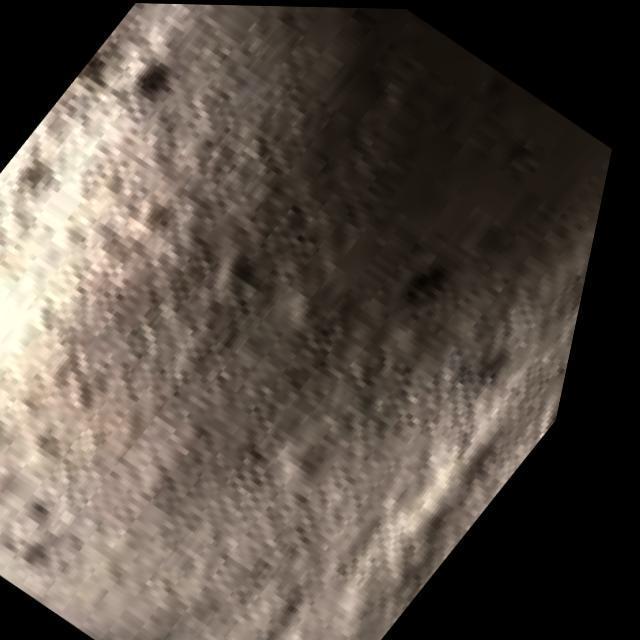
Canine hypersensitivity reaction — allergic skin response with urticaria, erythema, pruritus, and angioedema. May be food, environmental, or flea allergy related.